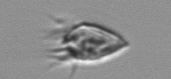
Label: Paratontonia_gracillima